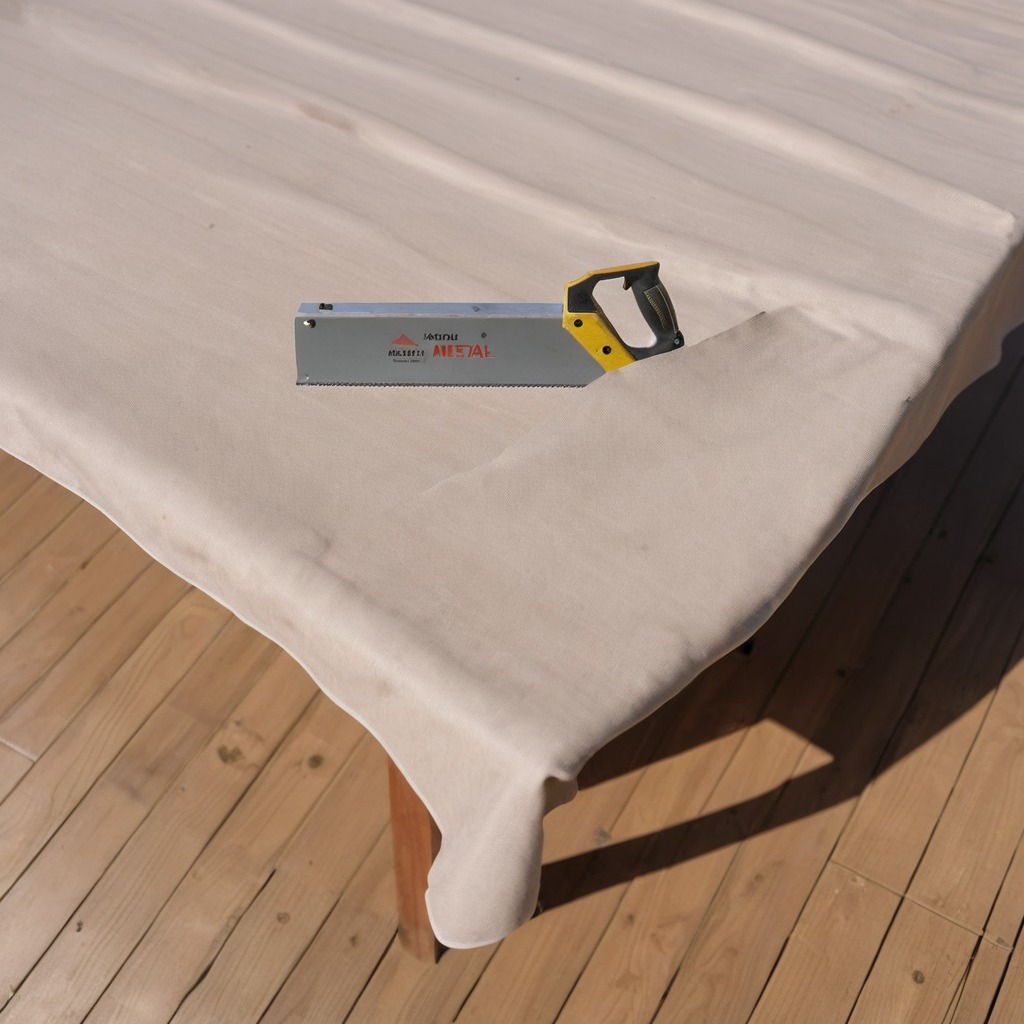
A handheld metal saw is lying on a wooden table in an outdoor workshop during daytime bright natural light soft shadows worn but beneath the cloth.